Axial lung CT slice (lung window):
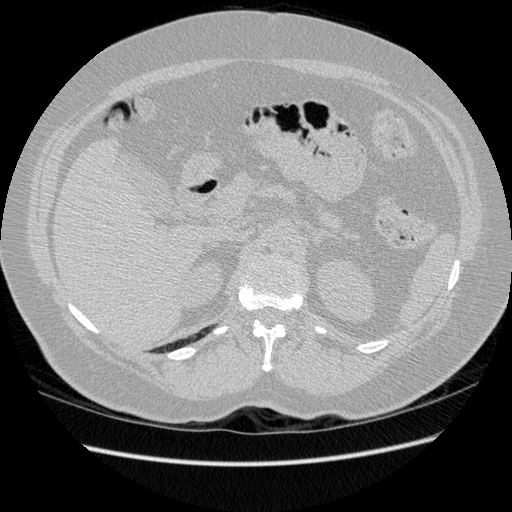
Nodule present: no